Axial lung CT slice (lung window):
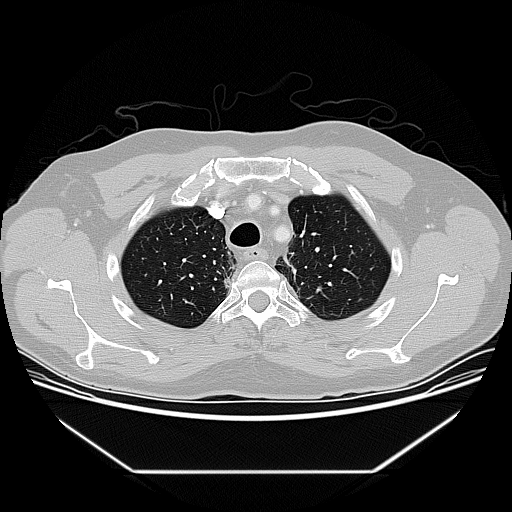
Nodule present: no